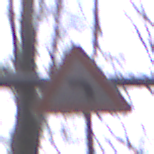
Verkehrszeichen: KurveLinks
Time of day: Midday
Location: Outdoor (Nature)
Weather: Overcast
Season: Autumn
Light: Natural